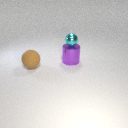
large purple metal cylinder to the right of large brown rubber sphere